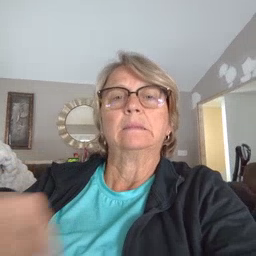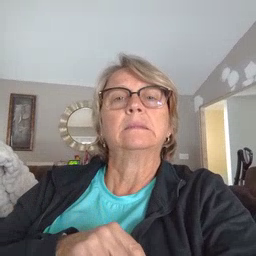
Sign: dance